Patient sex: M
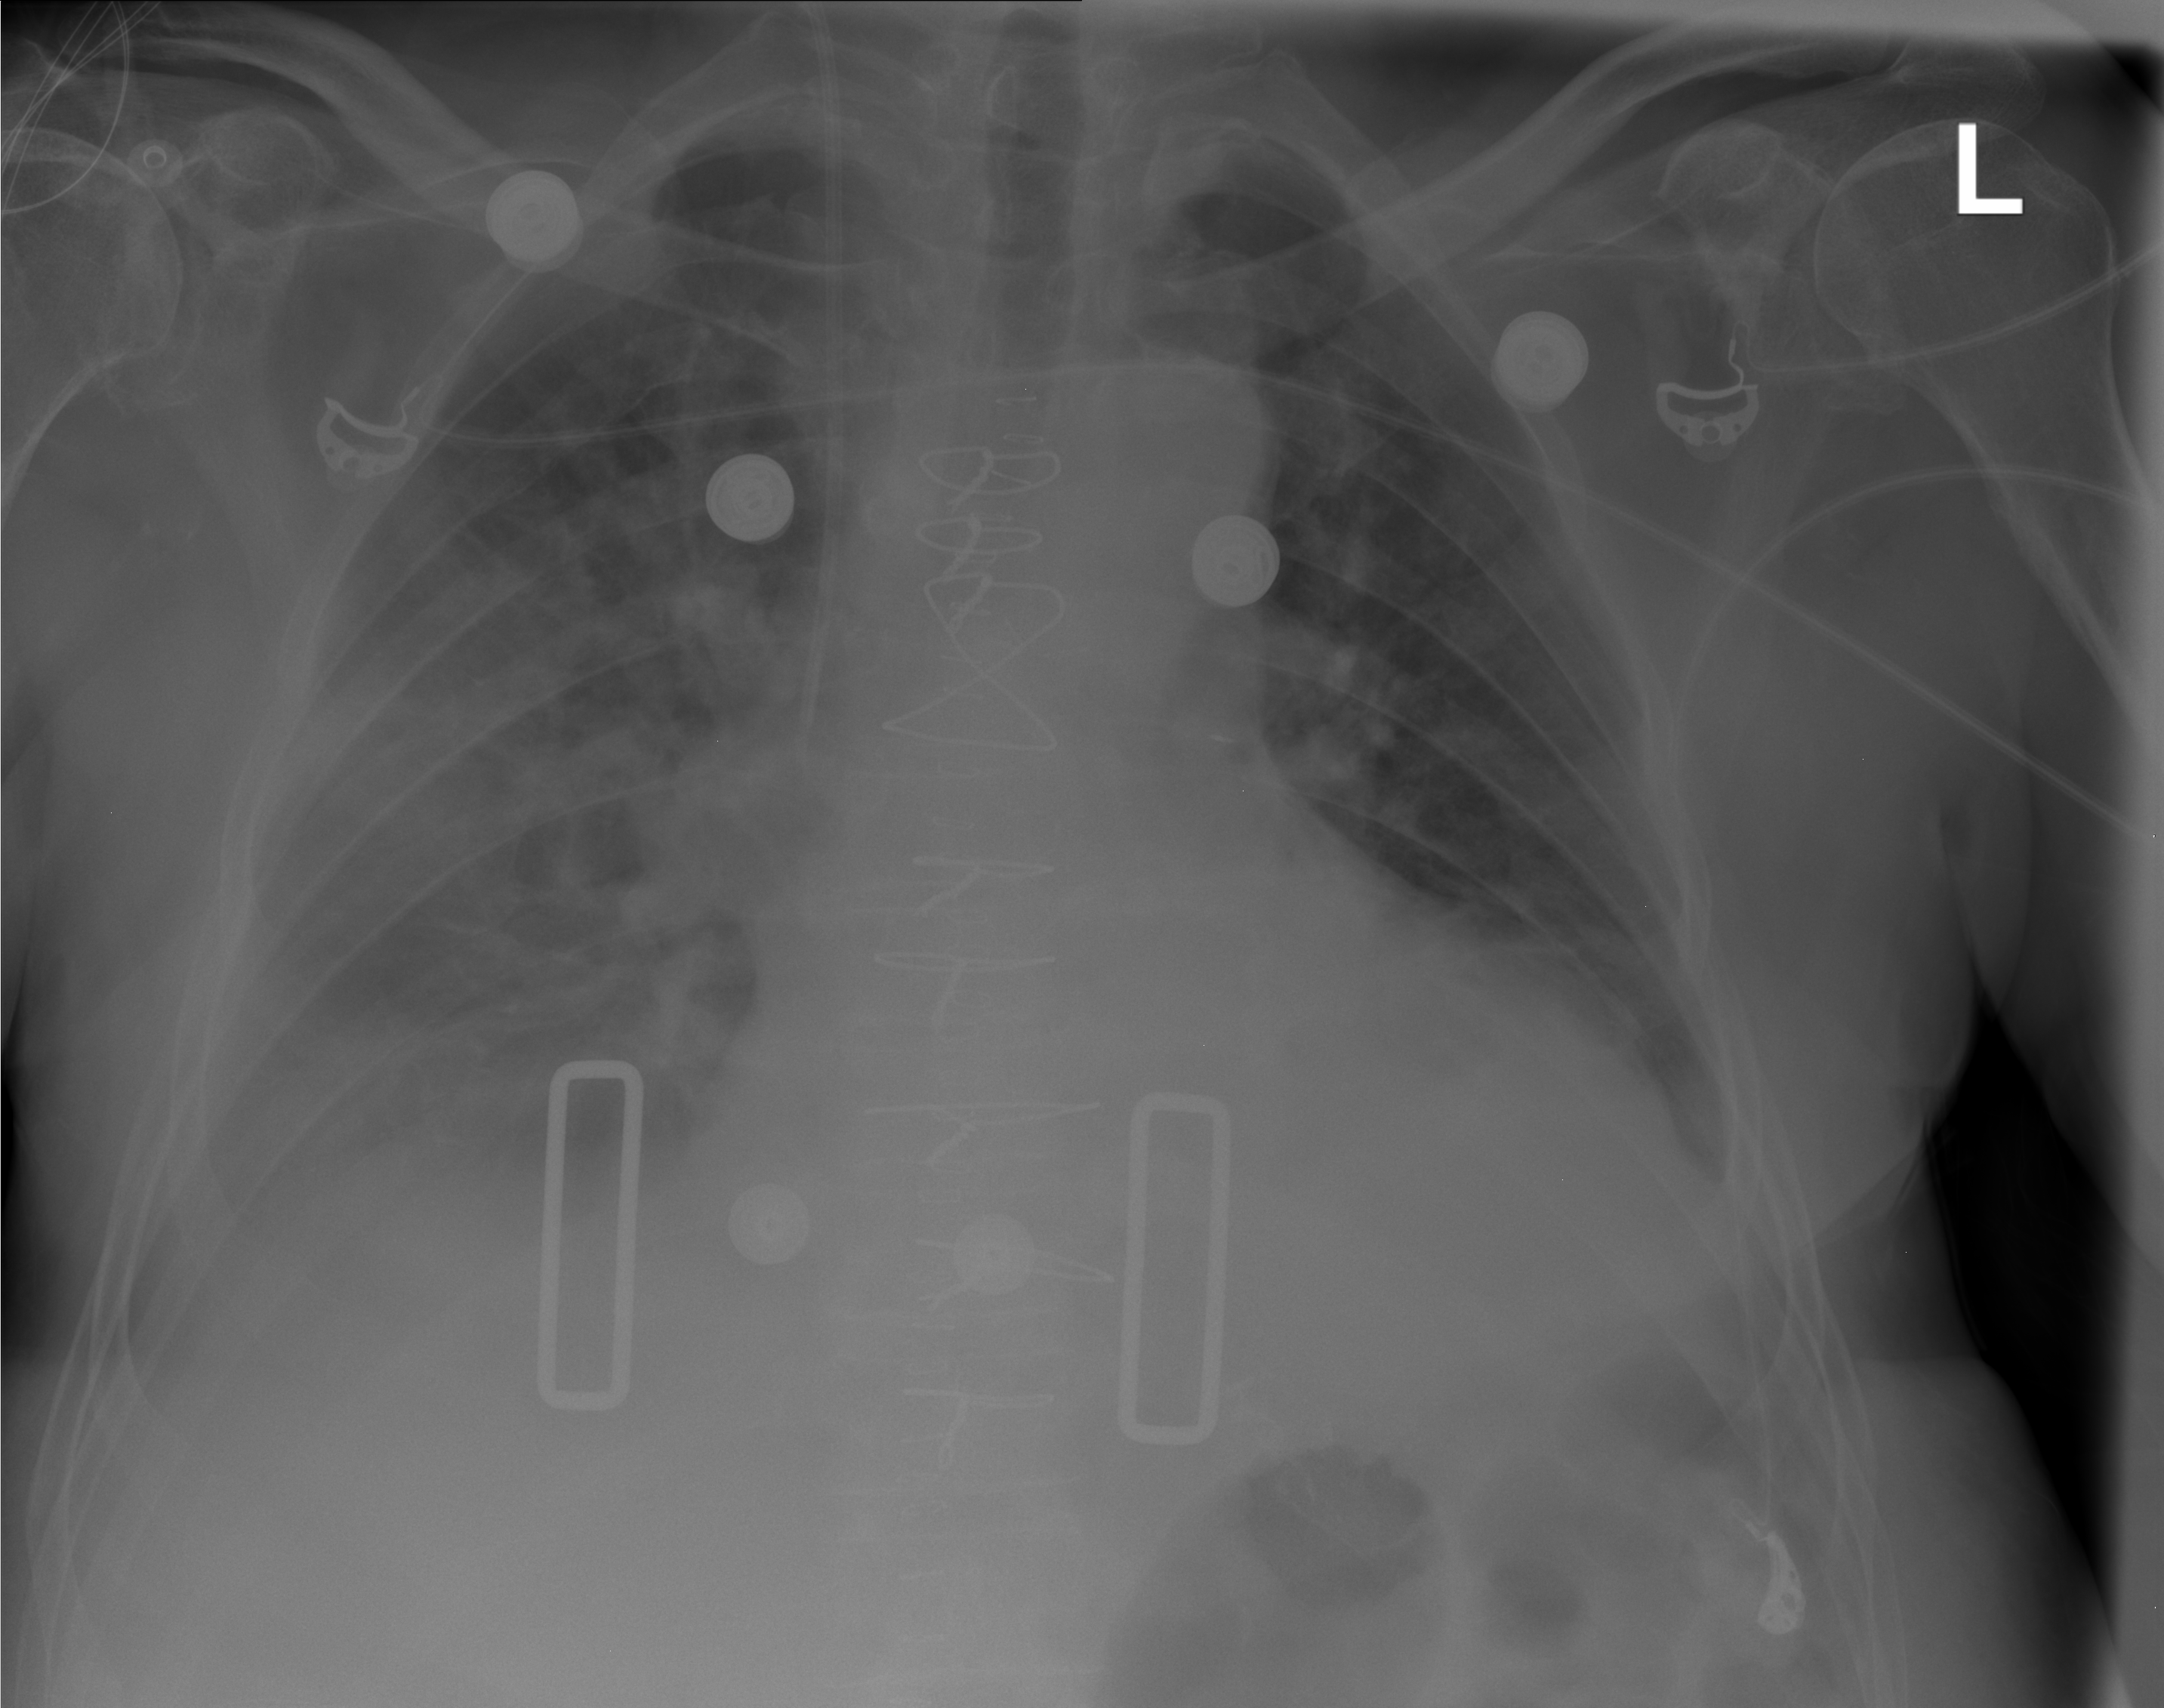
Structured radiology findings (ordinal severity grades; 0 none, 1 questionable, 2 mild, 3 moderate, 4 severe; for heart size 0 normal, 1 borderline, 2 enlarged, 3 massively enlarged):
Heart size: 2
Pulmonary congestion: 2
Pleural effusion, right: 3
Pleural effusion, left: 2
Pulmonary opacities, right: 2
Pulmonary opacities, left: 2
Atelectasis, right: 2
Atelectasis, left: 2